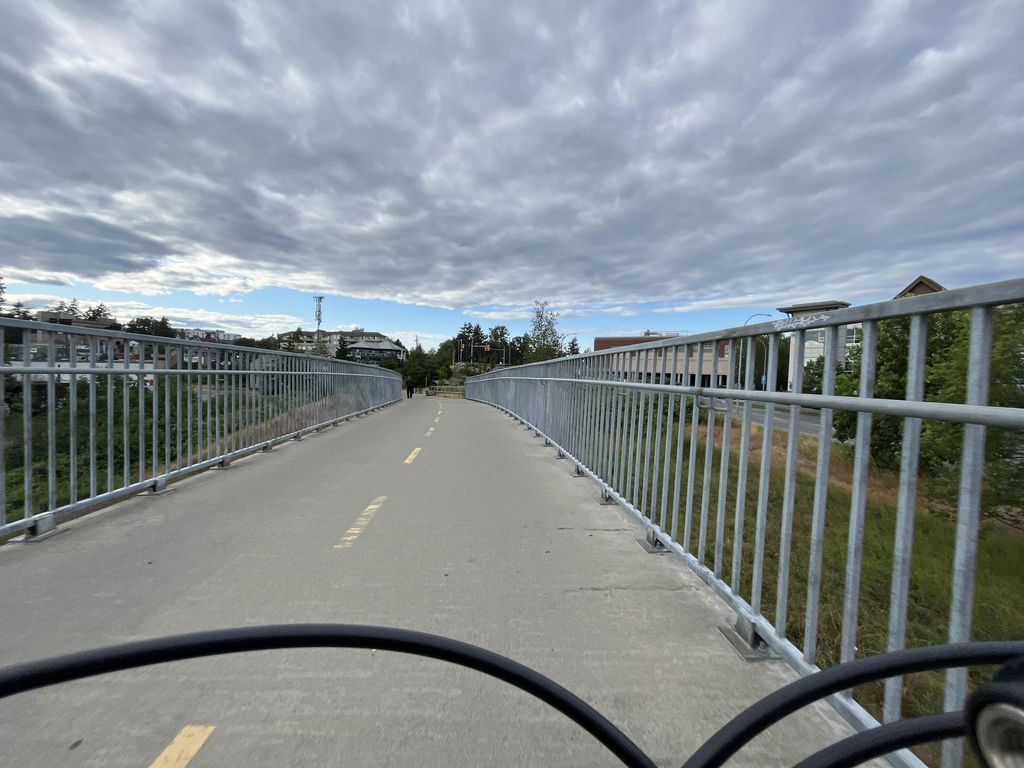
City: victoria